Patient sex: M
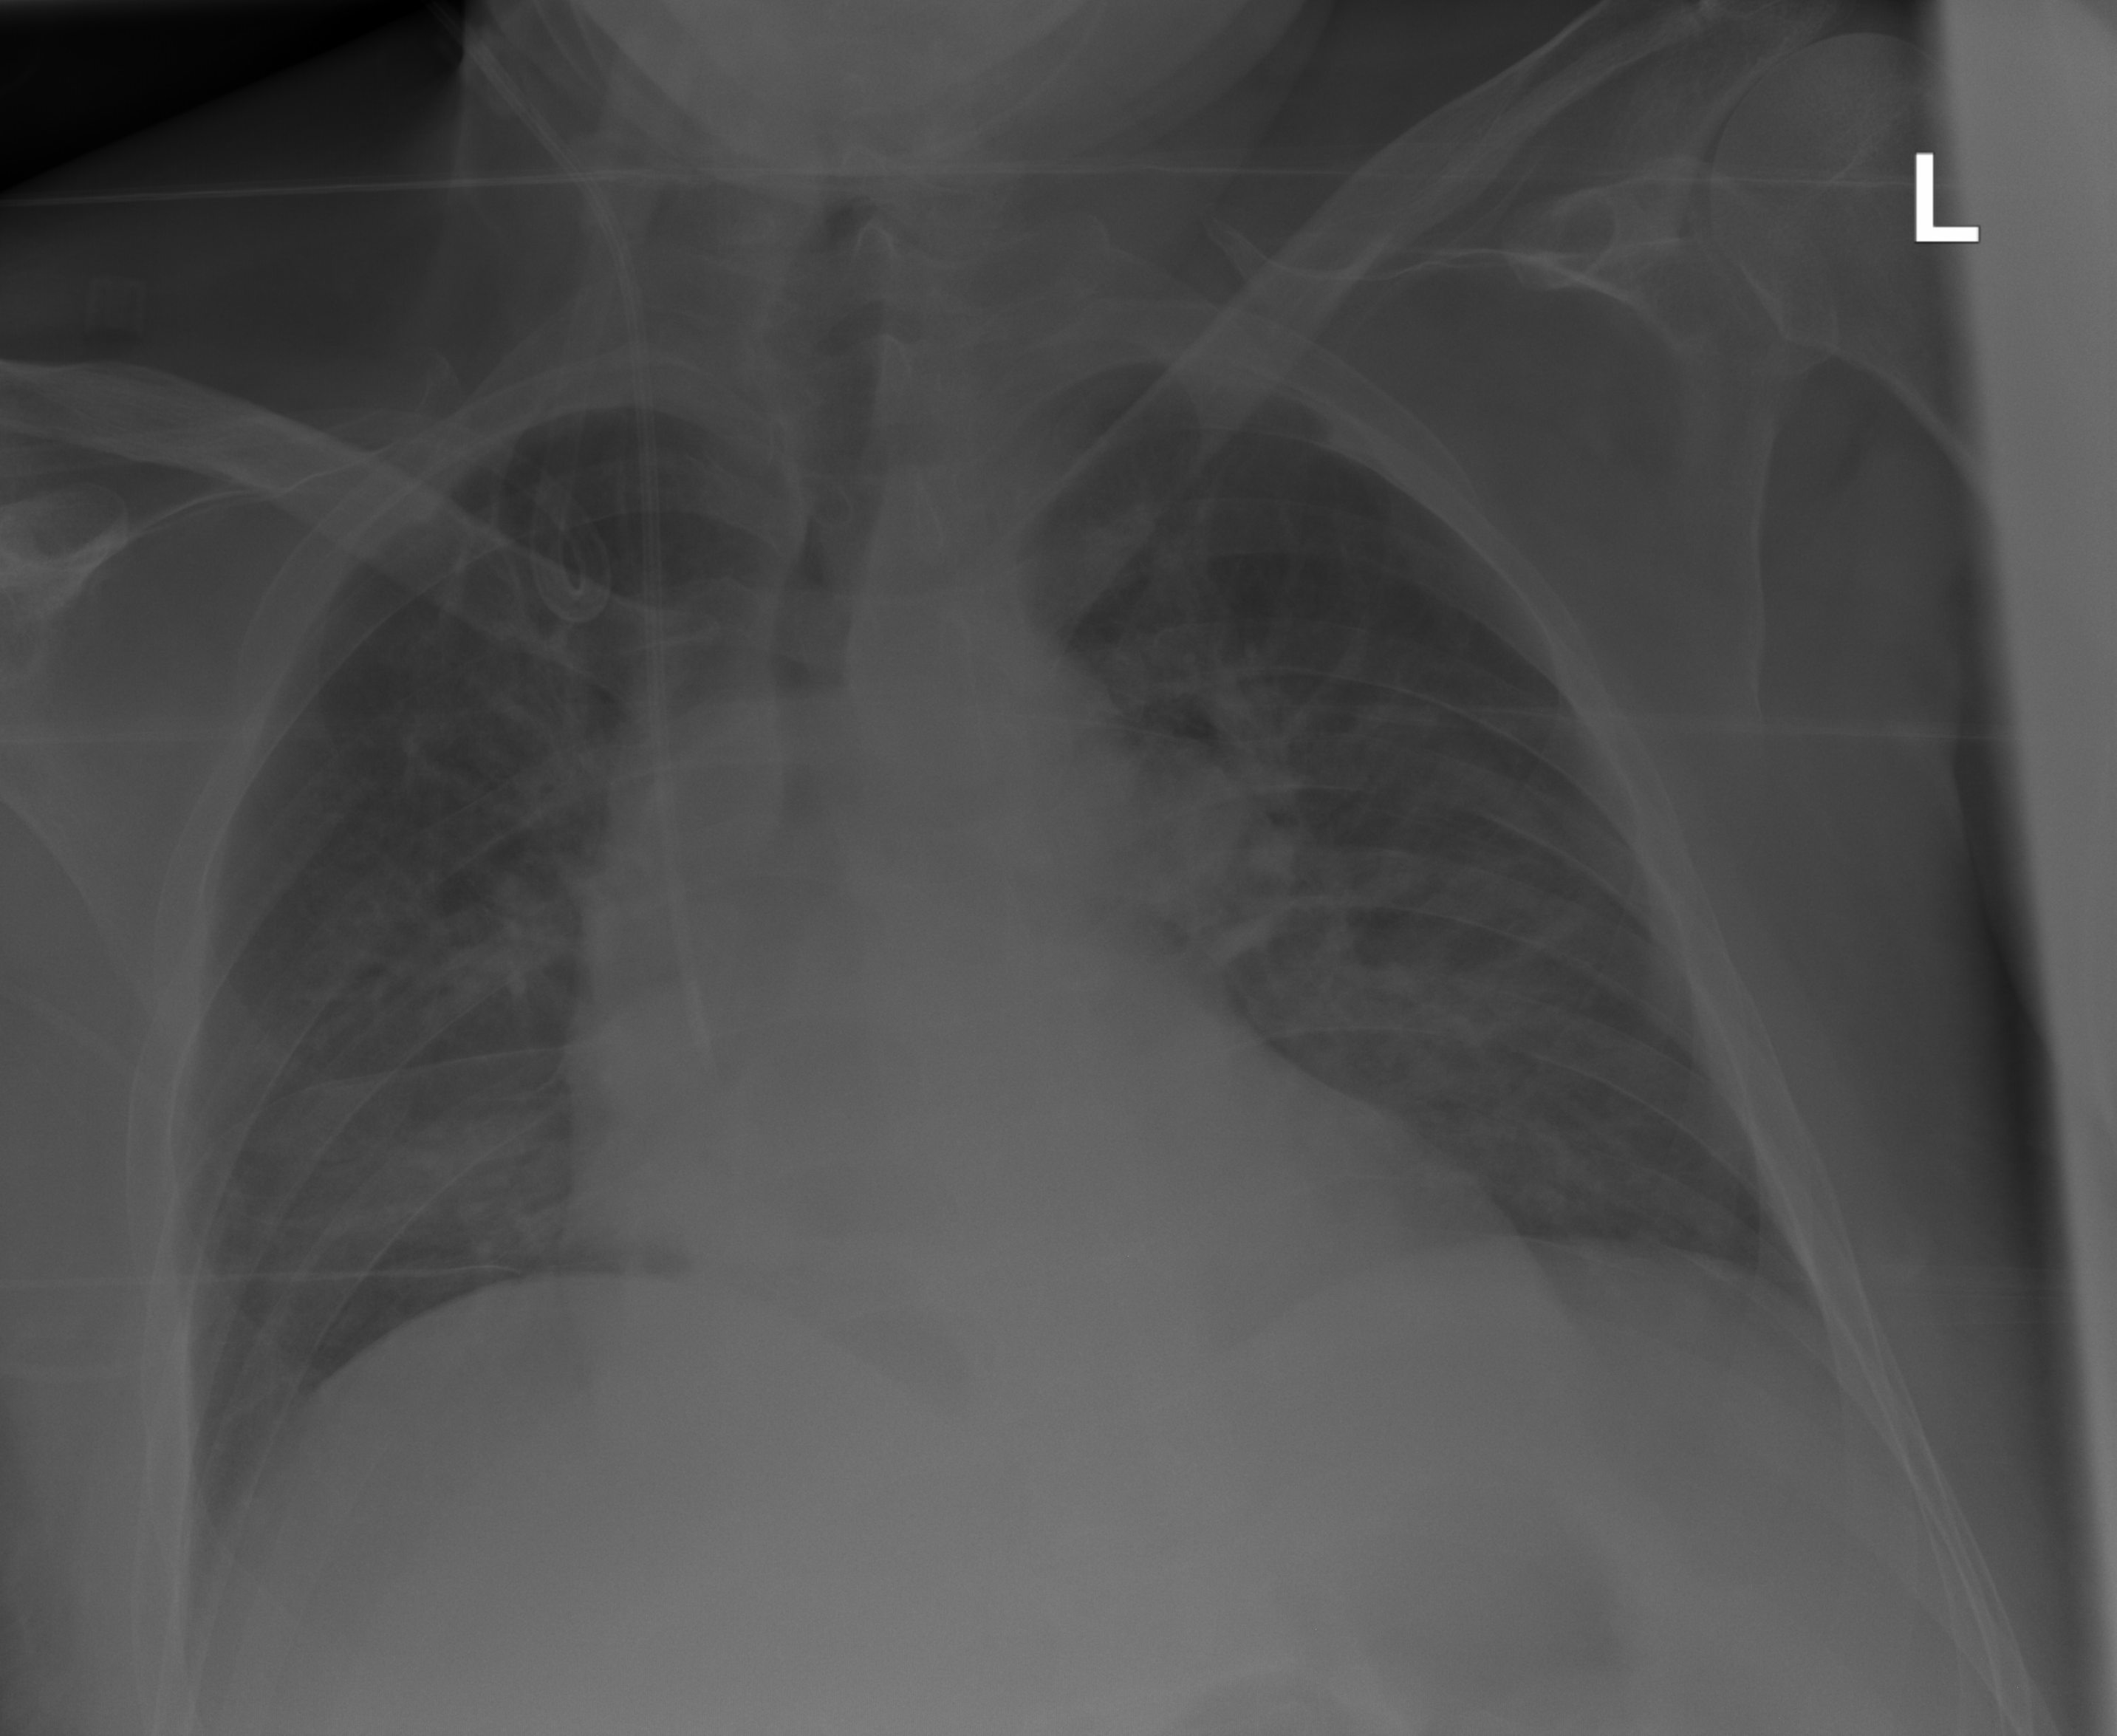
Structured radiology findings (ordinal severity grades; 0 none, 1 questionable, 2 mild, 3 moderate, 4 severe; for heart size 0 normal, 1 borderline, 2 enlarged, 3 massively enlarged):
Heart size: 0
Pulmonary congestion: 2
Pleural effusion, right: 0
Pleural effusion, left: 0
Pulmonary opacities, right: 2
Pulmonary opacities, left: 2
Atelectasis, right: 0
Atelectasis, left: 0